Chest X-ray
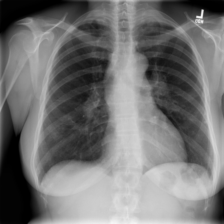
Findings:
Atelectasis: negative
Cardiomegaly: negative
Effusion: negative
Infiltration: positive
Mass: negative
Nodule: negative
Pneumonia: negative
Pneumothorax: negative
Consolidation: negative
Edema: negative
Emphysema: negative
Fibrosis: positive
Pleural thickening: negative
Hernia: negative